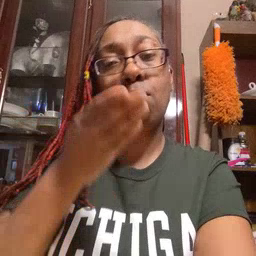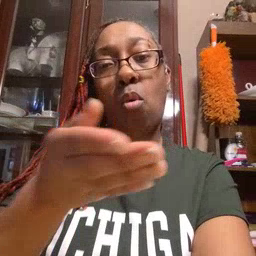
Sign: boat